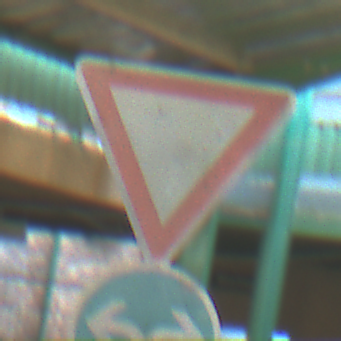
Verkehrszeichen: VorfahrtGewaehren
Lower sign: VorgeschriebeneFahrtrichtungRechtsOderLinks
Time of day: MorningAfternoon
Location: Roofed (Special)
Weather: NotSpecified
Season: NotSpecified
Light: Artificial